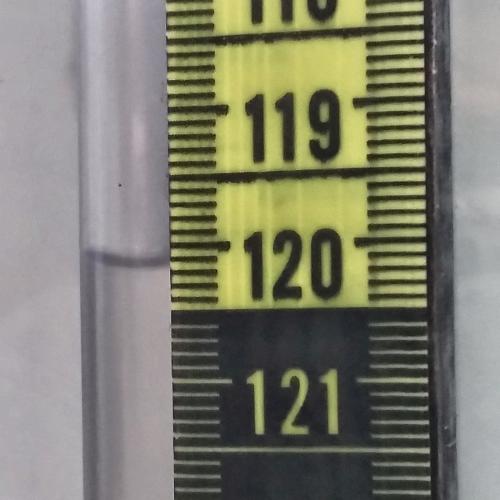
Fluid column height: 120.1 cm